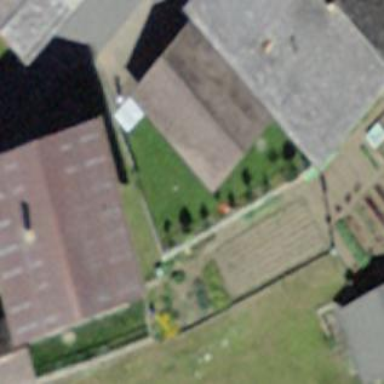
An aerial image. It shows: Shed building.